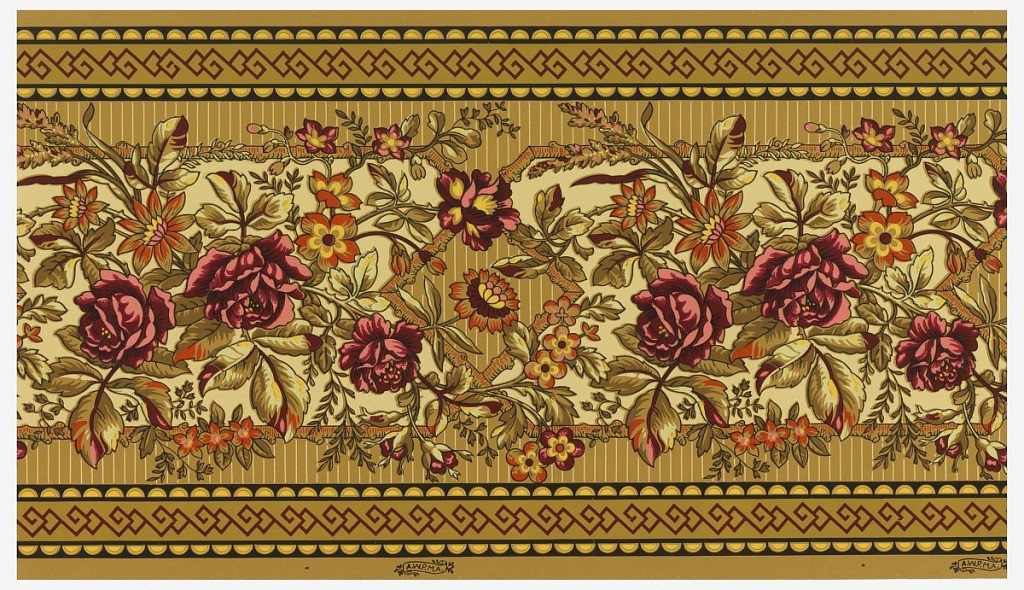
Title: Frieze
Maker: American Wall Paper Manufacturers' Association, 1879–1887
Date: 1879–87
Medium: Block-printed on paper
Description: Frieze or dado in Anglo-Japanesque style. Large red roses with other flowers printed on tan ground set within a rustic stick framework. Printed in striped ground. Ocher band with strapwork running along top and bottom edges. Printed in selvedge: "A.W.P.M.A."